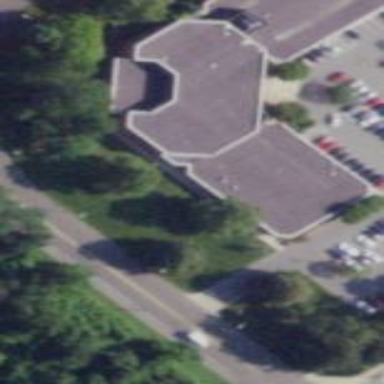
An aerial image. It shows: Building that serves as food bank.